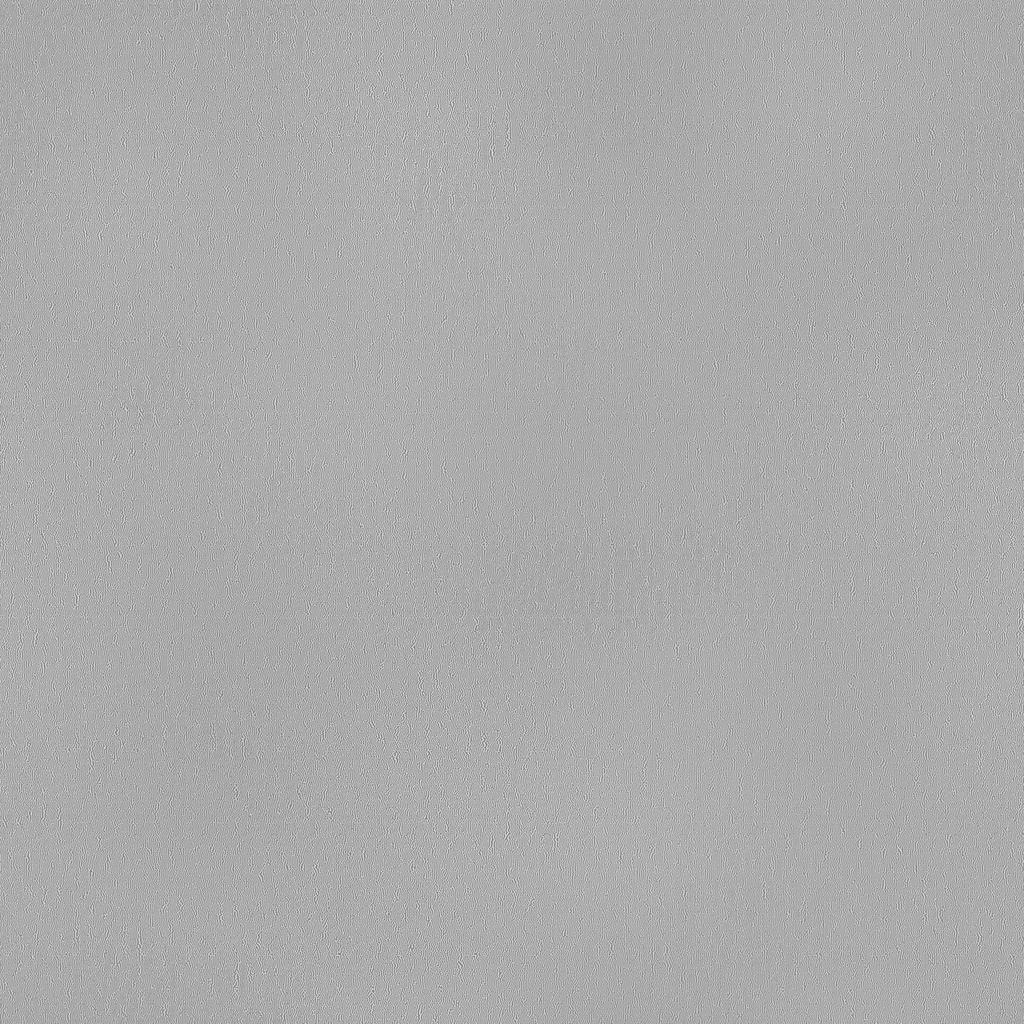
Texture map type: Displacement